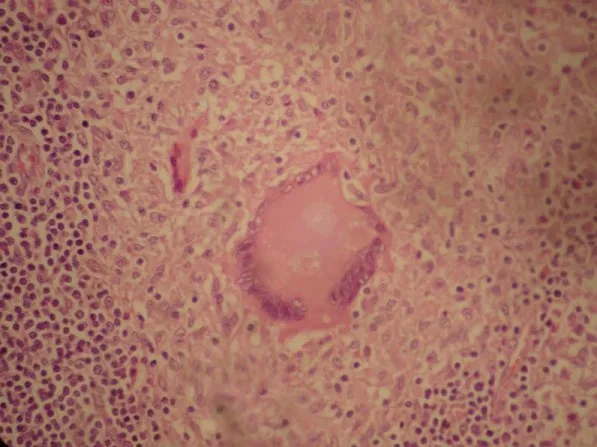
Photomicrograph showing pancreatic parenchyma destroyed by granuloma (x400 H&E stain).
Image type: pathology (h&e)